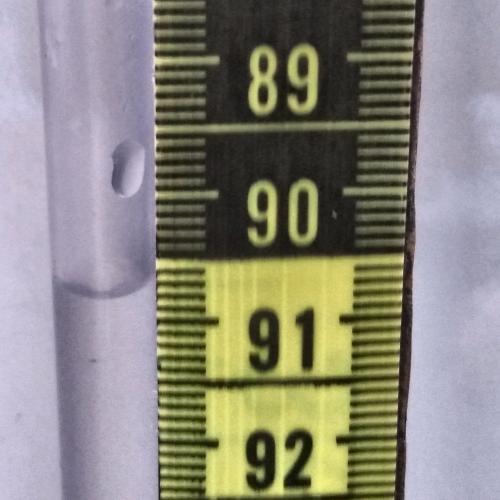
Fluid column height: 90.8 cm